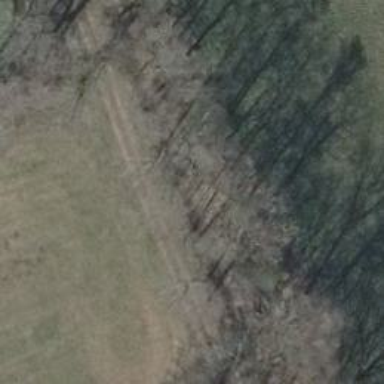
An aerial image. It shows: Row of deciduous broadleaved trees.